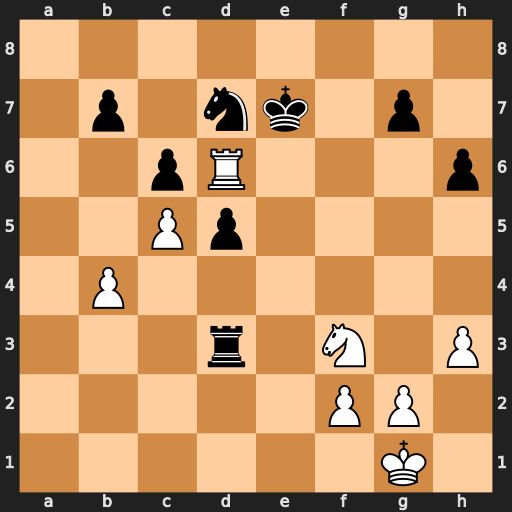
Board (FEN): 8/1p1nk1p1/2pR3p/2Pp4/1P6/3r1N1P/5PP1/6K1
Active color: w
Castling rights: -
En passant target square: -
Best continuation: Rxd7+ Kxd7 Ne5+ Ke6 Nxd3